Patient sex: F
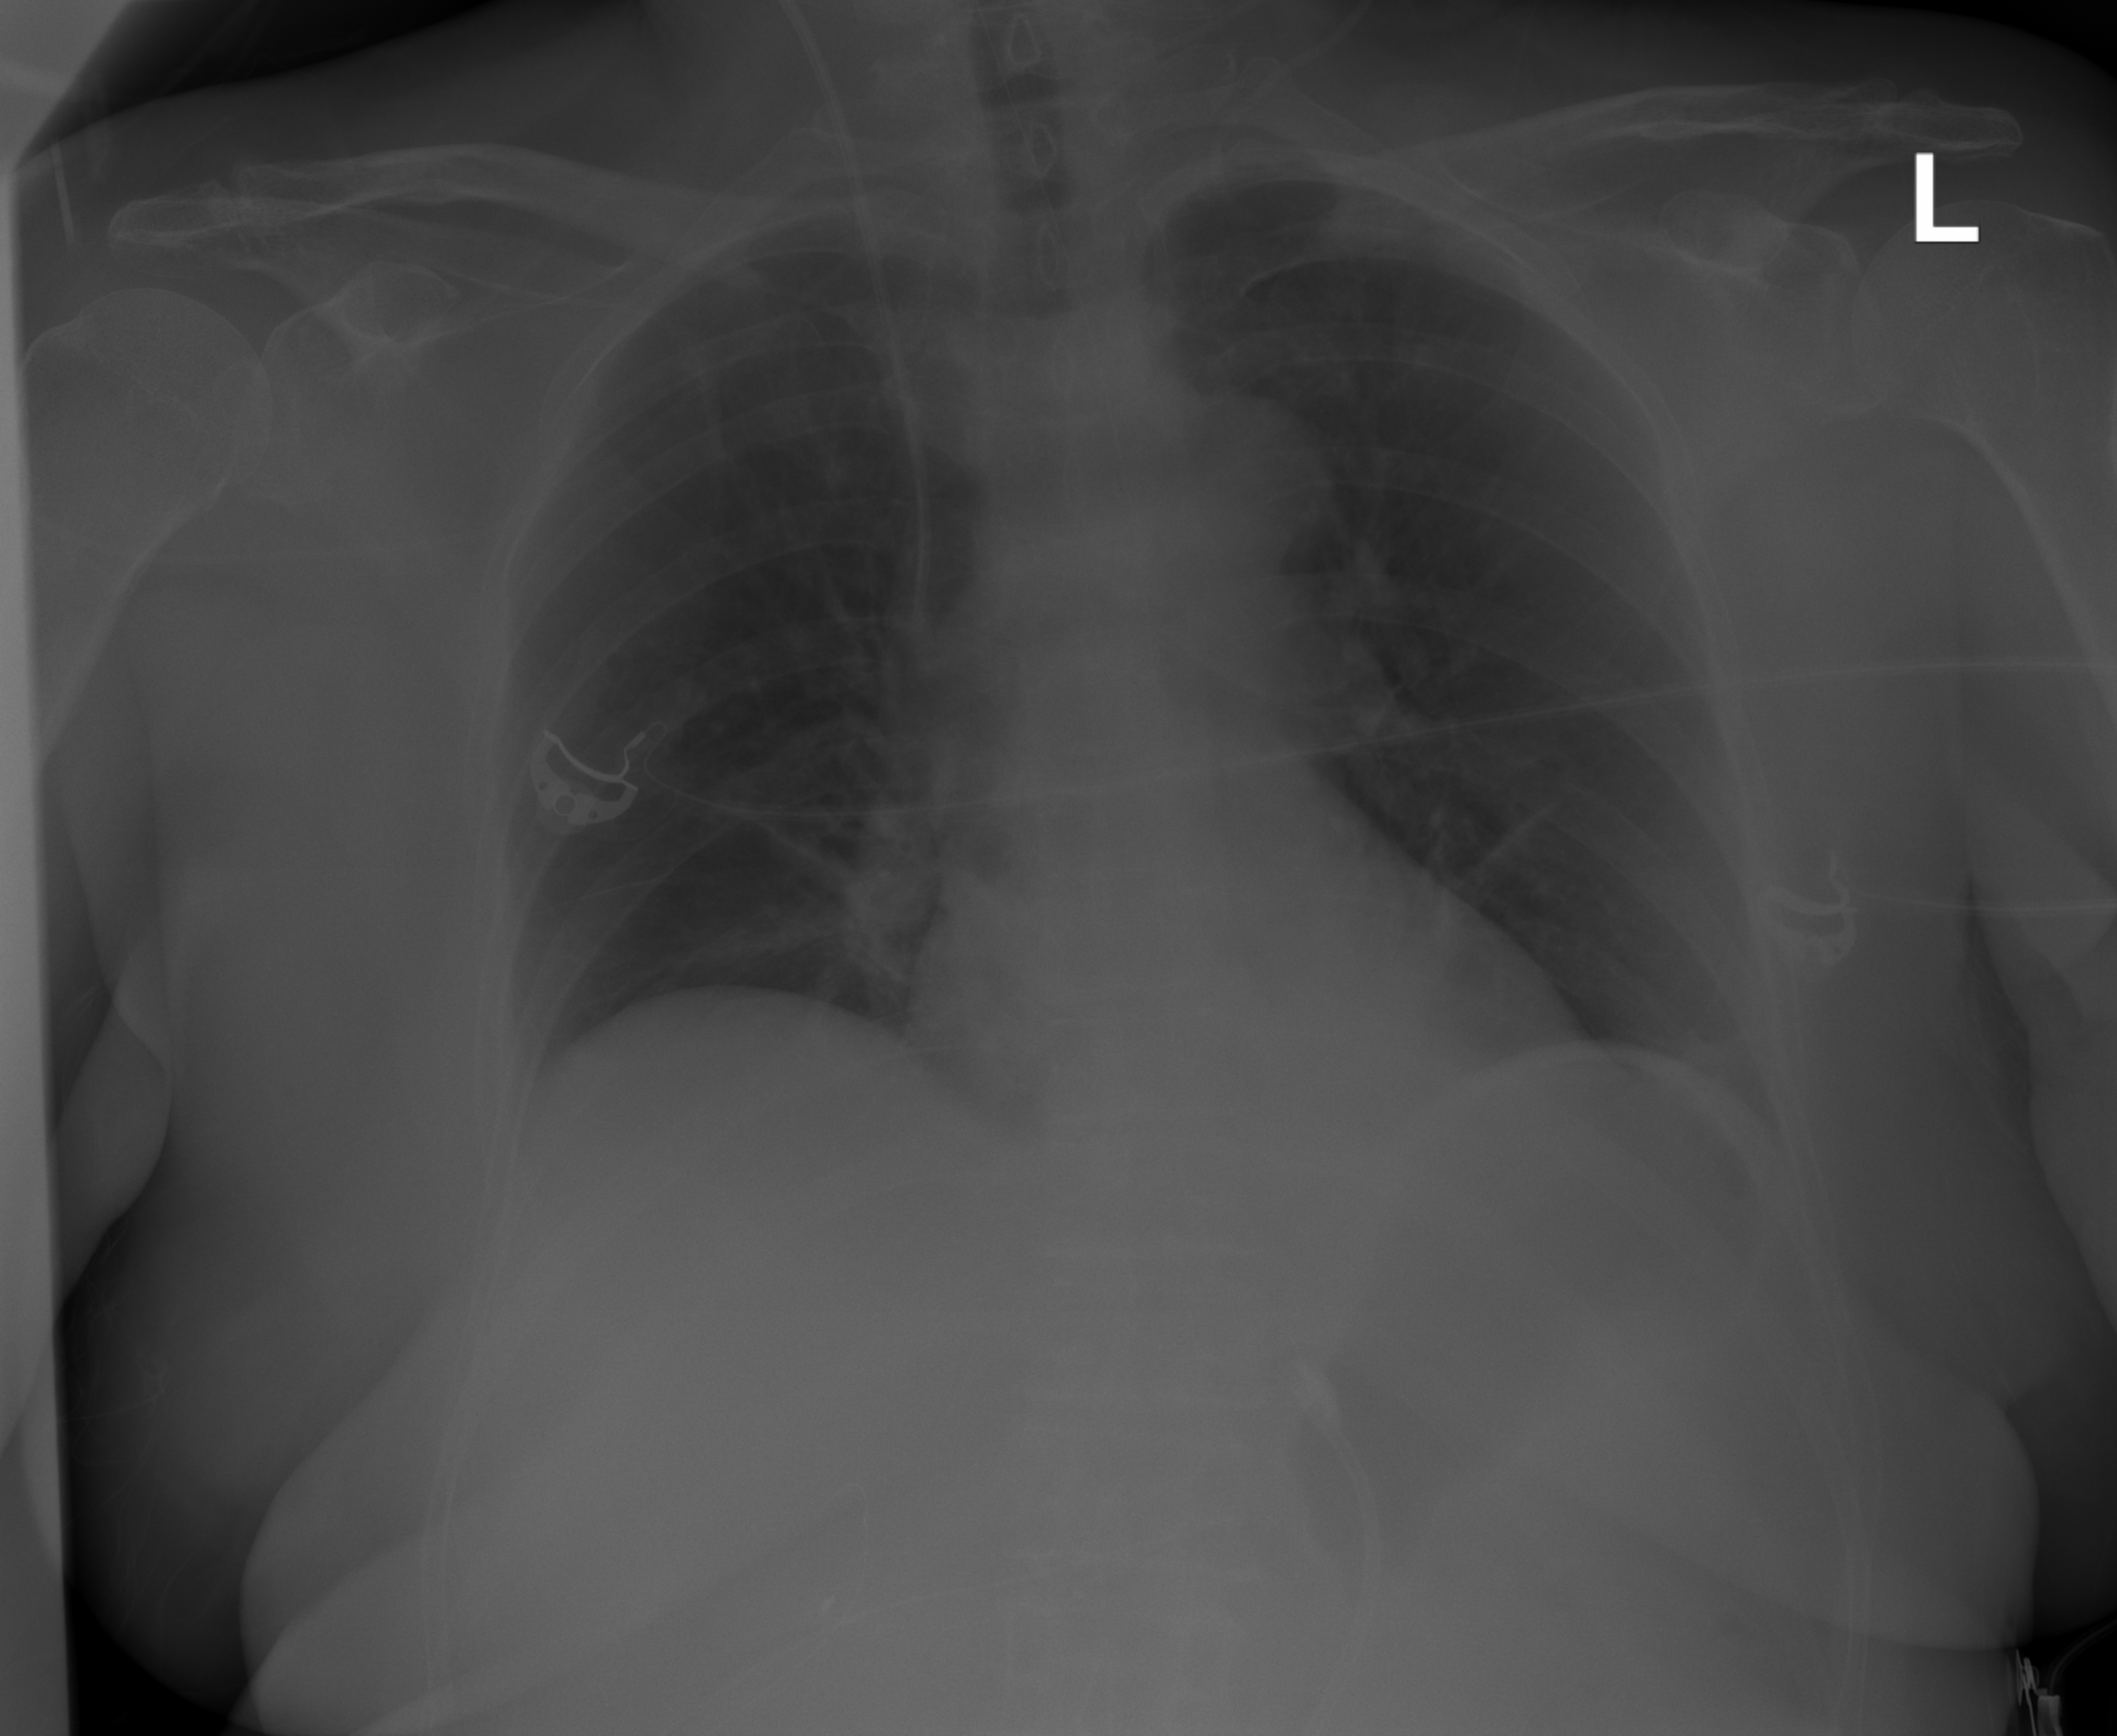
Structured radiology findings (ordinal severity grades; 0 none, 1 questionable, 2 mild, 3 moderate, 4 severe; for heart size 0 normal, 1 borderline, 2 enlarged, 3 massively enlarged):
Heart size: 0
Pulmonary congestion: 0
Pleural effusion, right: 0
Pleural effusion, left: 0
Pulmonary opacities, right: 0
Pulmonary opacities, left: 0
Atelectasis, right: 2
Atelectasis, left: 0